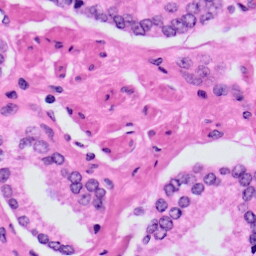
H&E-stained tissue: Prostate